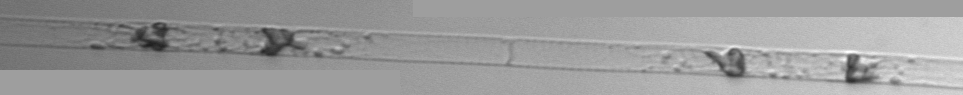
Label: Dactyliosolen_blavyanus